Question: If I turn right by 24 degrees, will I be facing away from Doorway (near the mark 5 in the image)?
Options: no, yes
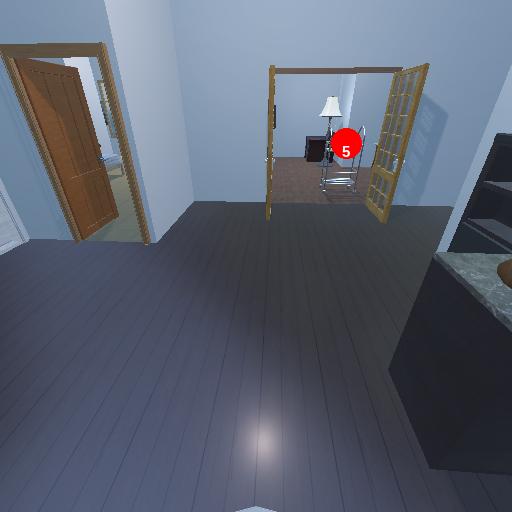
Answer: no